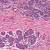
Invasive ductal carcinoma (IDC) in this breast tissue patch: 0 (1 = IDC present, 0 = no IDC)